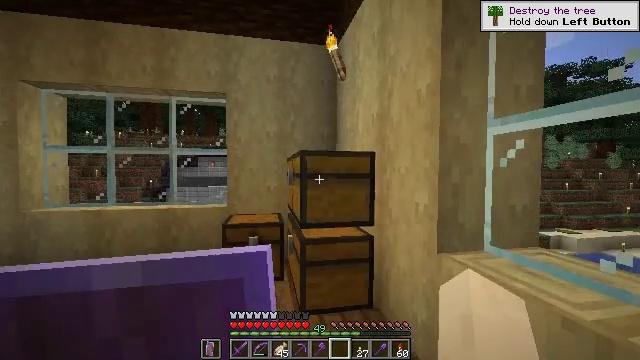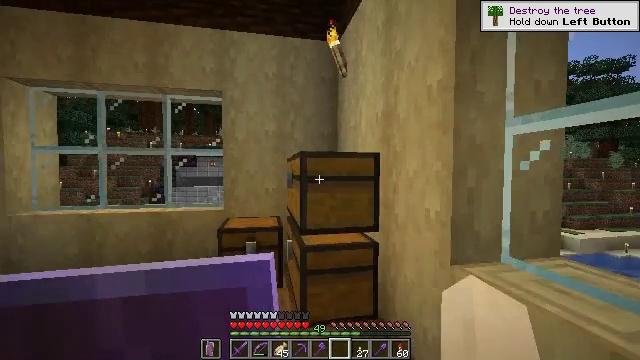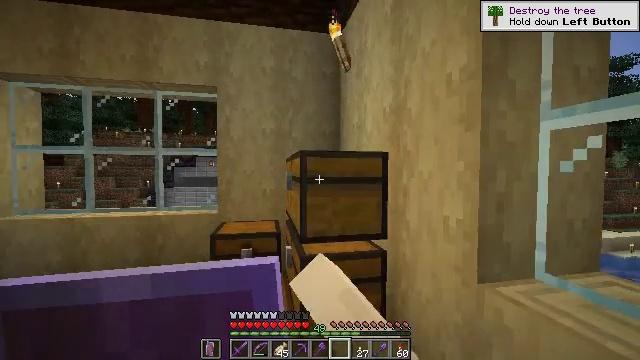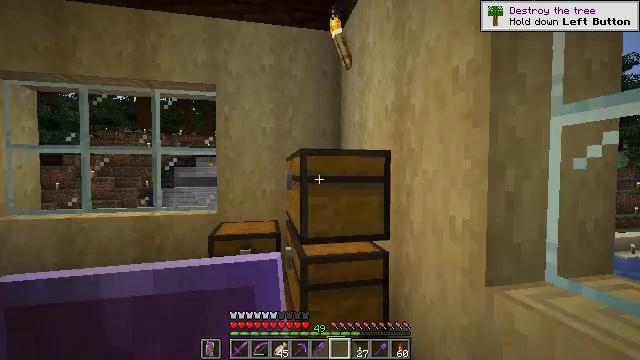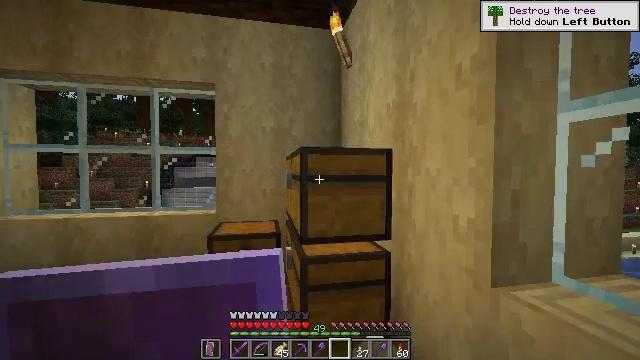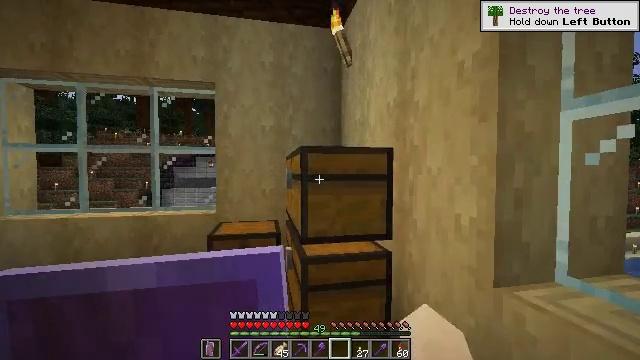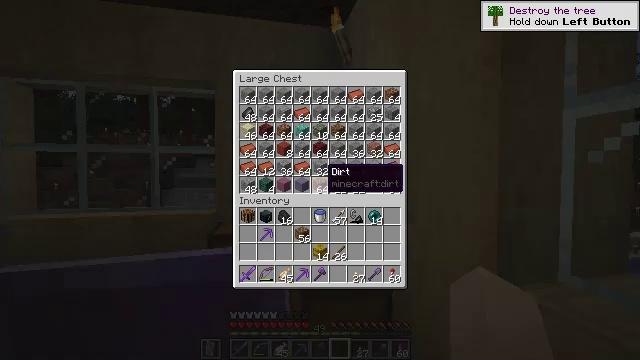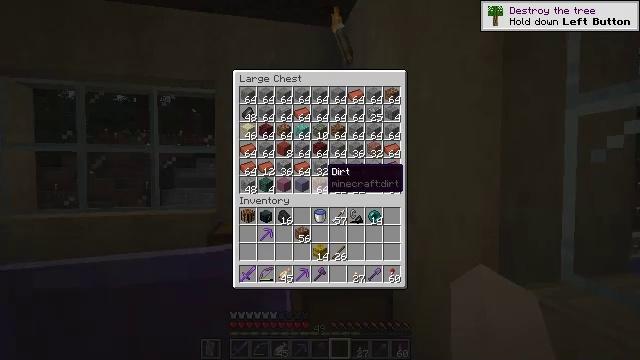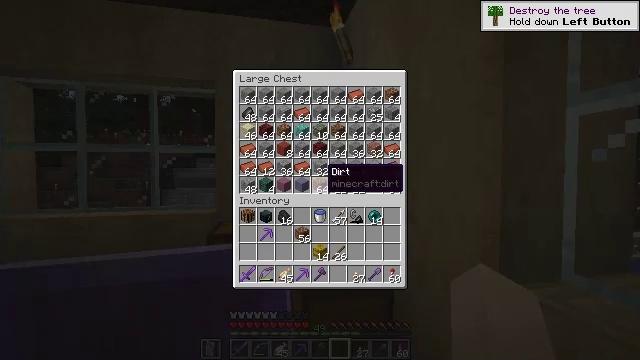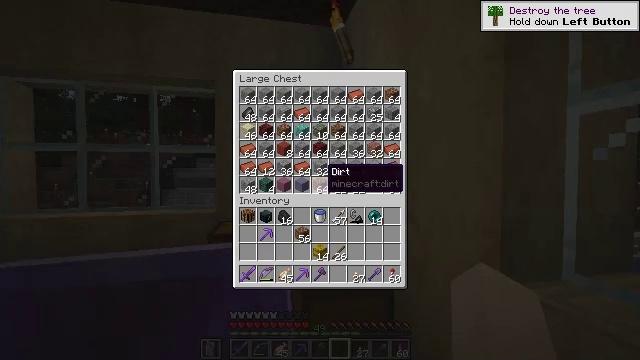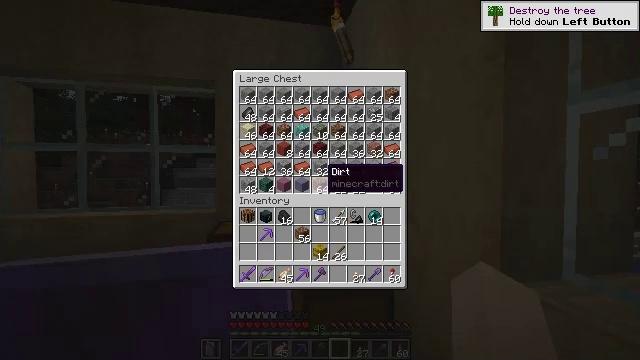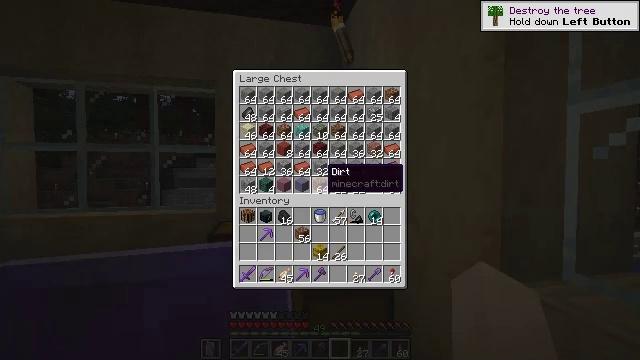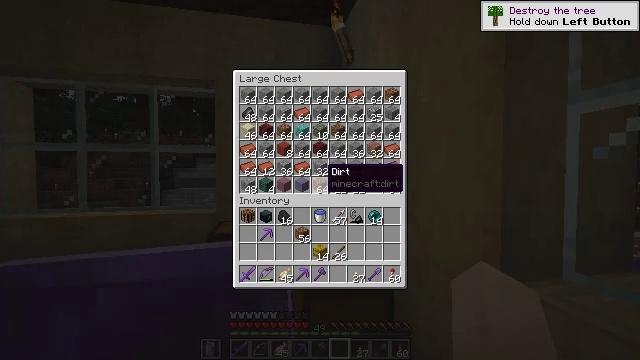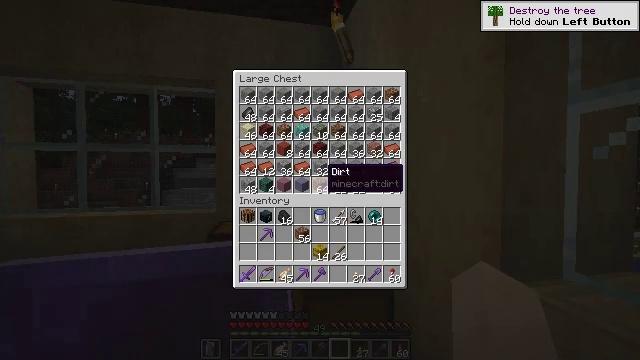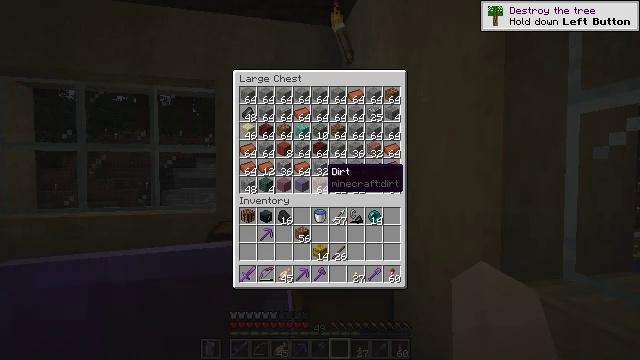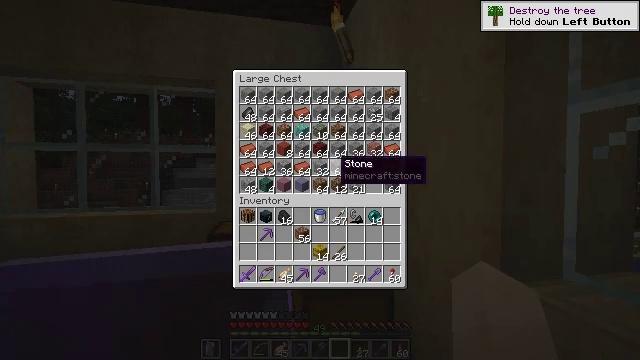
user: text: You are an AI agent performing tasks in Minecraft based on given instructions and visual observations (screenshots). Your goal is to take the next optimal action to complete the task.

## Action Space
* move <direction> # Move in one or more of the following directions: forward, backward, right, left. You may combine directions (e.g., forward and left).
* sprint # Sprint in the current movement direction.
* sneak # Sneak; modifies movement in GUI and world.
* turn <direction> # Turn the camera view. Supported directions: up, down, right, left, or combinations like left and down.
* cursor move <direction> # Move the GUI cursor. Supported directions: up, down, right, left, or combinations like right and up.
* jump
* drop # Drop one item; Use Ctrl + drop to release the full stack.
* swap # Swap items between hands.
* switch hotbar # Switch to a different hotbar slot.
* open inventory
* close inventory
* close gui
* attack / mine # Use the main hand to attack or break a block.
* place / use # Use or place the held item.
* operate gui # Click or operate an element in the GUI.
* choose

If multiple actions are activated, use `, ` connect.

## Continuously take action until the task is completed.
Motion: motion action
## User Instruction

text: Create a stone button in the crafting menu.
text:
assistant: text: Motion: move forward, use / place
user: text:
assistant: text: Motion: use / place
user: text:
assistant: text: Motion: use / place
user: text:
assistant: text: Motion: no_op
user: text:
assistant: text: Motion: no_op
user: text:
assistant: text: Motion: open gui
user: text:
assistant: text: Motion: no_op
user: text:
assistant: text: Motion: no_op
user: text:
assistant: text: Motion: no_op
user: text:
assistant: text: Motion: no_op
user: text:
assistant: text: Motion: no_op
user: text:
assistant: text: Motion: no_op
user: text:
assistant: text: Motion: no_op
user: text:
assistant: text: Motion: no_op
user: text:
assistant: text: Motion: cursor move right and up
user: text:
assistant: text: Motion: cursor move right and up
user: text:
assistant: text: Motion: no_op
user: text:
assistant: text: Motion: no_op
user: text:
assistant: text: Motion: no_op
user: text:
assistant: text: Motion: no_op
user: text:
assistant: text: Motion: no_op
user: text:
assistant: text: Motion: no_op
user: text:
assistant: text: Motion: no_op
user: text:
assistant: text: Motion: no_op
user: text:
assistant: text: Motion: no_op
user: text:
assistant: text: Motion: no_op
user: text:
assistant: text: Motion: no_op
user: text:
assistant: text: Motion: sneak
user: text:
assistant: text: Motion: sneak
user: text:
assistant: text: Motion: sneak